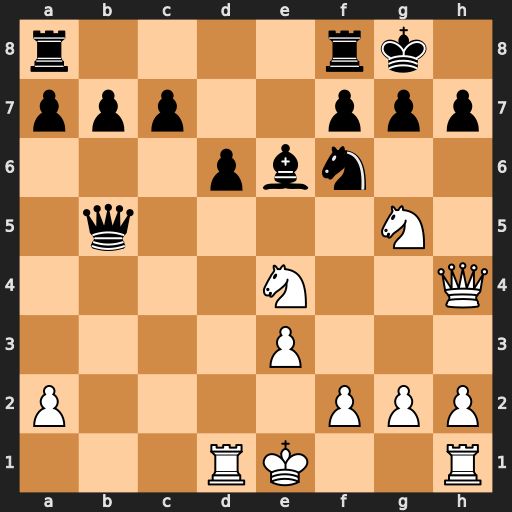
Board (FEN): r4rk1/ppp2ppp/3pbn2/1q4N1/4N2Q/4P3/P4PPP/3RK2R
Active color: w
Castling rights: K
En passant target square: -
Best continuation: Nxf6+ gxf6 Qxh7#